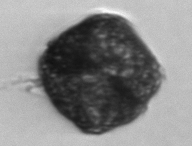
Label: Alexandrium_catenella